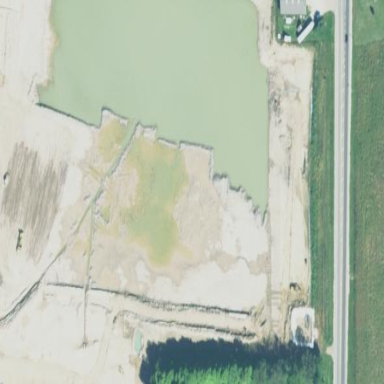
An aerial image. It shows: Pond with natural water.